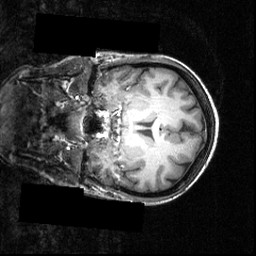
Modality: T1w
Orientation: coronal
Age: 26
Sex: female
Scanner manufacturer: siemens
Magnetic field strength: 3.951 T
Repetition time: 1.5 s
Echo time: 0.00335 s